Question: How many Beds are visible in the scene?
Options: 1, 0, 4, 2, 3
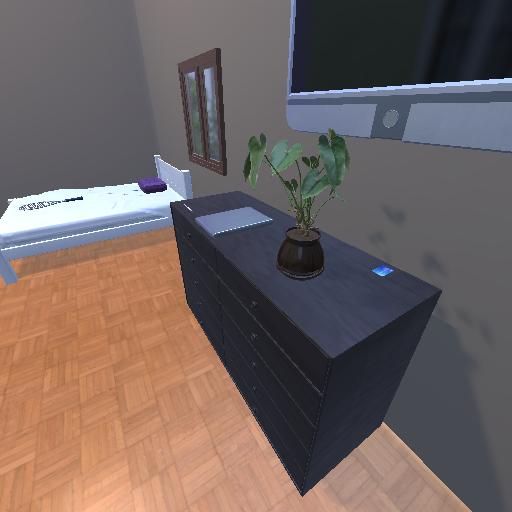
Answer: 1